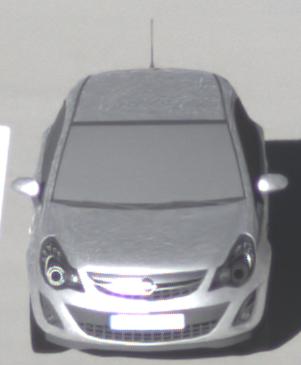
Make: Opel
Model: Corsa 1.2
Detailed model: Corsa (D)
Model produced from: 2011/01
Model produced until: 2014/08
Doors: 3
Color: white
Road condition: dry road
Daytime: morning or afternoon
Contrast: high contrast